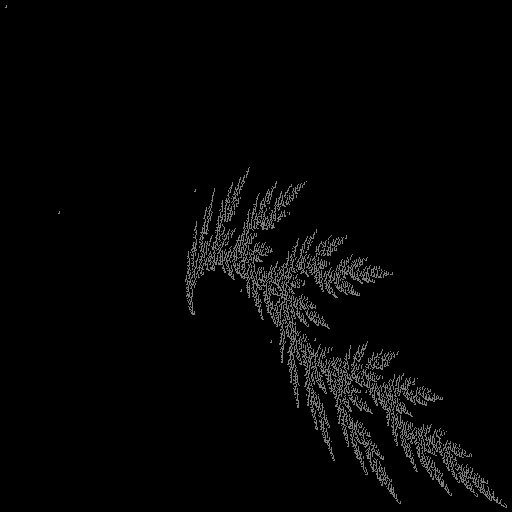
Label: cedarleaf